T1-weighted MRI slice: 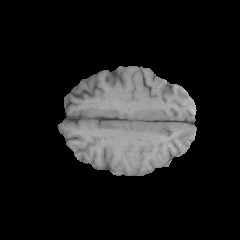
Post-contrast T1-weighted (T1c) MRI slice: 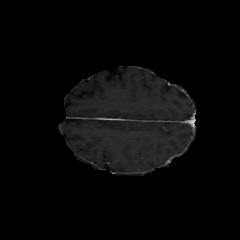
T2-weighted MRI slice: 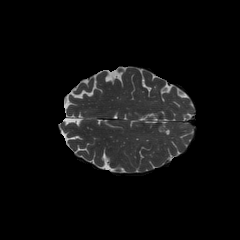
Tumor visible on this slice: no